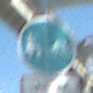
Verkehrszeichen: GetrennterRadUndGehwegRadwegRechts
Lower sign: BesondereFahrzeugeUndTransportgueter8
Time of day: MorningAfternoon
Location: Outdoor (Special)
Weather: Clear
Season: NotSpecified
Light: Natural